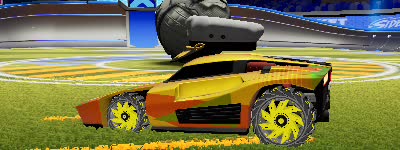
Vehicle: breakout